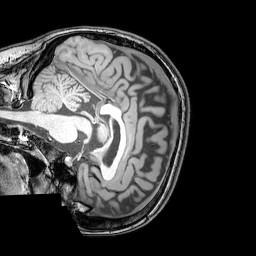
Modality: T1w
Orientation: sagittal
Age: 23
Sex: female
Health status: healthy
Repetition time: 0.081 s
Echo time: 0.037 s